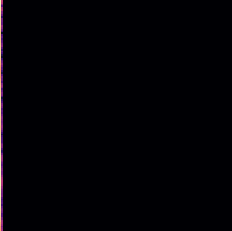
Sound class: Helicopter